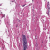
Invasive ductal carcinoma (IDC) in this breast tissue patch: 0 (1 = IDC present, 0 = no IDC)